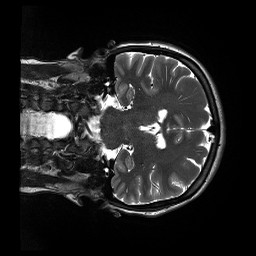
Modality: T2w
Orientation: coronal
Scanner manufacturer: siemens
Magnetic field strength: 3 T
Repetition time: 13.52 s
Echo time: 0.088 s